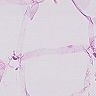
Metastatic tissue present: no